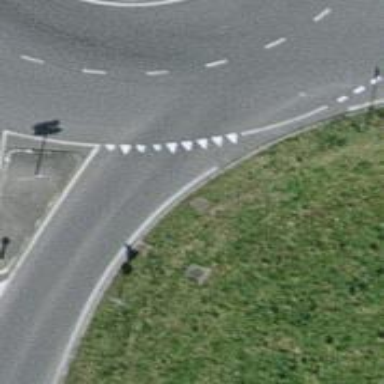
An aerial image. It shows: Road with "give way" sign.